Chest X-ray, AP view. Patient: 64 years old, sex M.
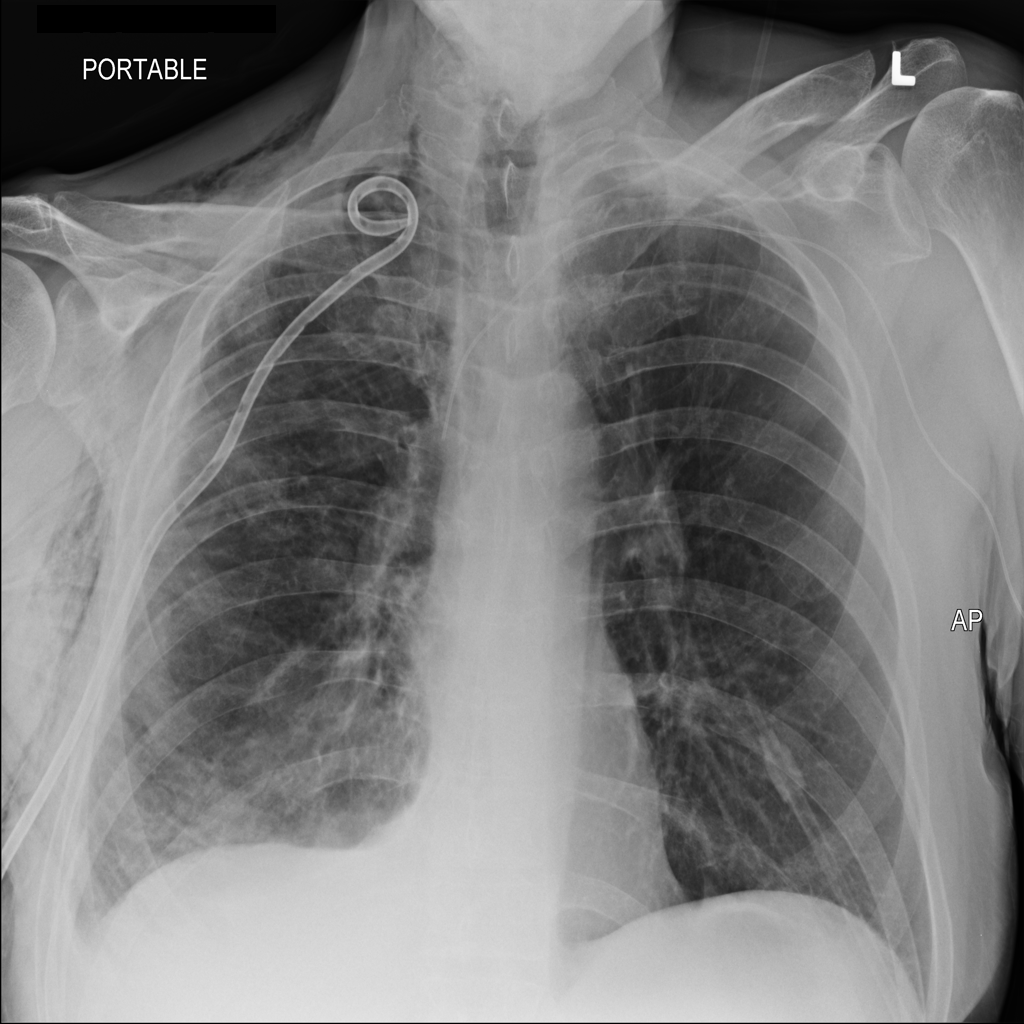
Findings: Effusion, Pneumothorax